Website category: auto
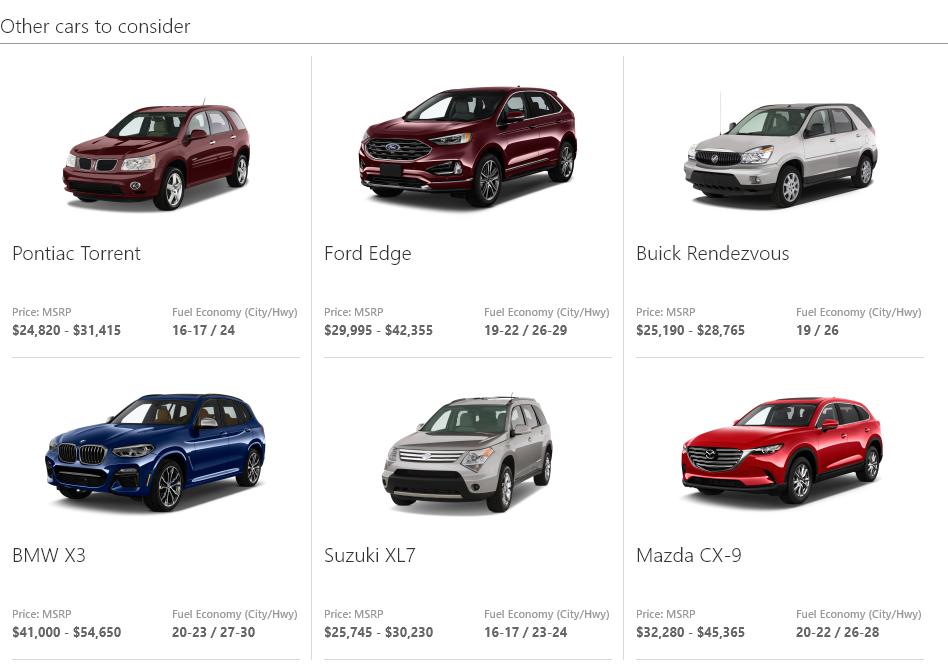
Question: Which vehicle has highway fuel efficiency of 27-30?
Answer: BMW X3

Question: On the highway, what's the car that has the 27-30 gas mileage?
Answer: BMW X3

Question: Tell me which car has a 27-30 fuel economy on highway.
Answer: BMW X3

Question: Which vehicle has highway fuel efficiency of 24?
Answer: Pontiac Torrent

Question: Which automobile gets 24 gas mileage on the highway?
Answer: Pontiac Torrent

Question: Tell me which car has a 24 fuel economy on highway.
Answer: Pontiac Torrent

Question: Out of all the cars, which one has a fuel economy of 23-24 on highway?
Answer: Suzuki XL7

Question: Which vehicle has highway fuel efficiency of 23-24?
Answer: Suzuki XL7

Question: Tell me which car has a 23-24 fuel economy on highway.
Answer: Suzuki XL7

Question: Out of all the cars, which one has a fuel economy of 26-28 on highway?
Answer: Mazda CX-9

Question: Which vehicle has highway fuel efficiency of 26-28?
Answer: Mazda CX-9

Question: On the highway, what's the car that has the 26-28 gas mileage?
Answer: Mazda CX-9

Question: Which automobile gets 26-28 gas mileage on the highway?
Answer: Mazda CX-9

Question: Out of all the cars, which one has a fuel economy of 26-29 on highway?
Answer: Ford Edge

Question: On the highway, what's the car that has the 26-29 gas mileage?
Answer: Ford Edge

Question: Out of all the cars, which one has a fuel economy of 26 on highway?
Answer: Buick Rendezvous

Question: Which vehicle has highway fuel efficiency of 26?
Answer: Buick Rendezvous

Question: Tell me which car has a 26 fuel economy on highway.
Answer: Buick Rendezvous